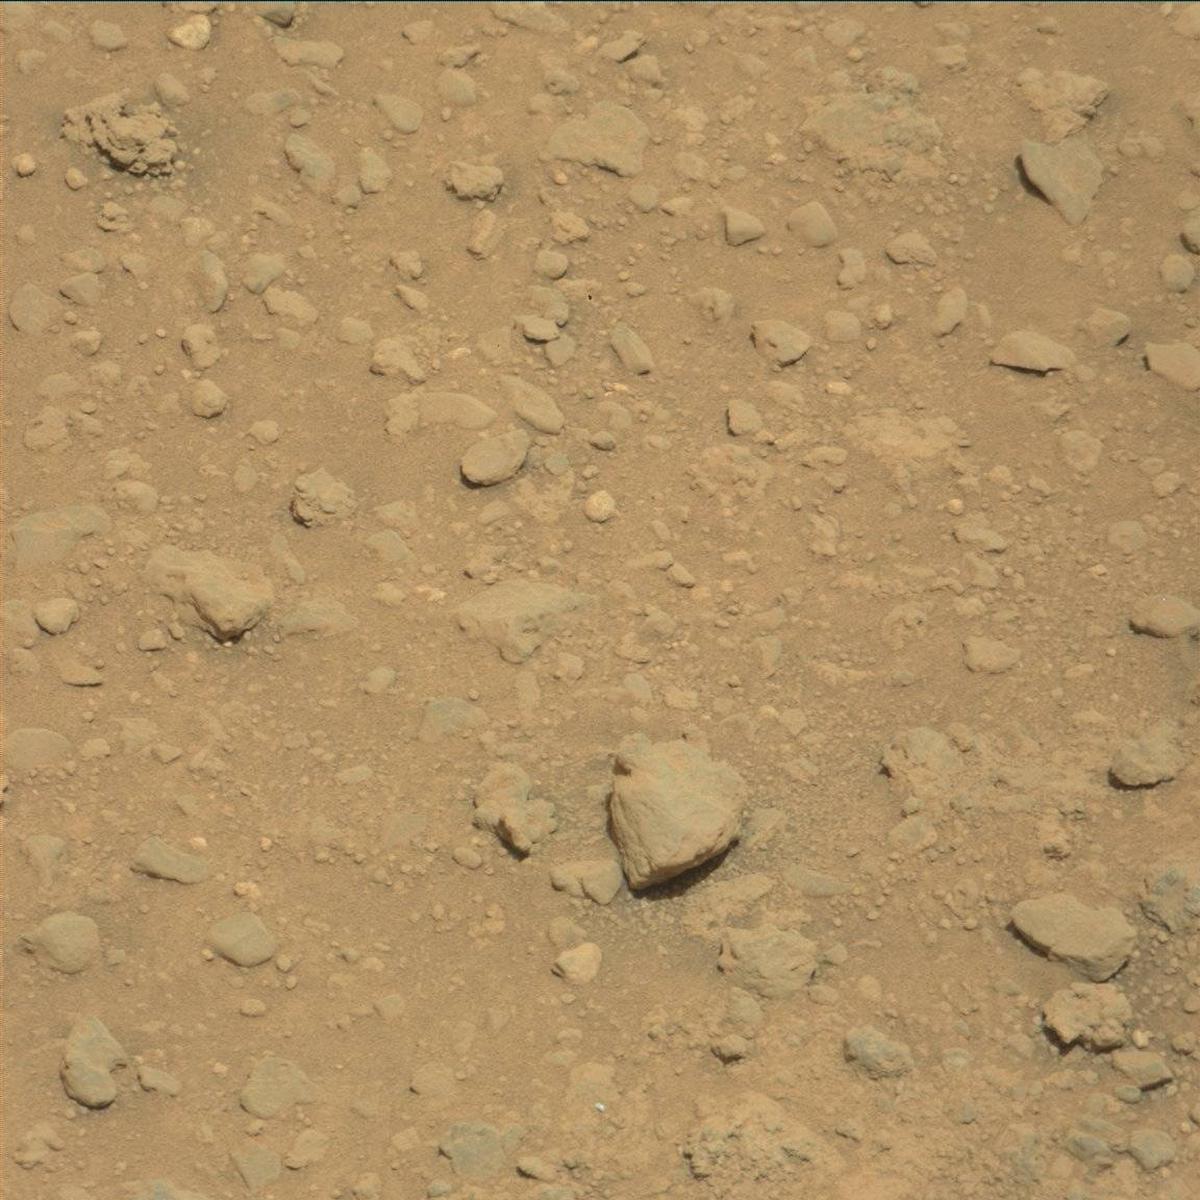
Terrain classes present: Bedrock, Rock, Sand / Soil